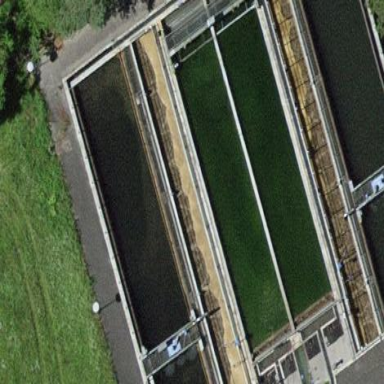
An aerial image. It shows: Image of wastewater.